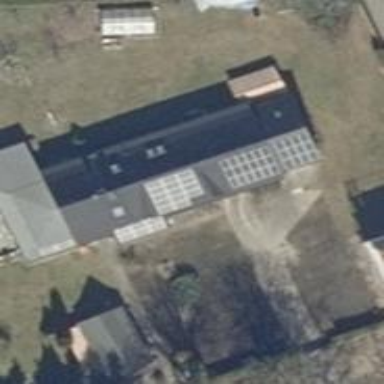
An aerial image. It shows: Solar power generator utilizing photovoltaic technology with solar photovoltaic panels.